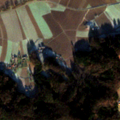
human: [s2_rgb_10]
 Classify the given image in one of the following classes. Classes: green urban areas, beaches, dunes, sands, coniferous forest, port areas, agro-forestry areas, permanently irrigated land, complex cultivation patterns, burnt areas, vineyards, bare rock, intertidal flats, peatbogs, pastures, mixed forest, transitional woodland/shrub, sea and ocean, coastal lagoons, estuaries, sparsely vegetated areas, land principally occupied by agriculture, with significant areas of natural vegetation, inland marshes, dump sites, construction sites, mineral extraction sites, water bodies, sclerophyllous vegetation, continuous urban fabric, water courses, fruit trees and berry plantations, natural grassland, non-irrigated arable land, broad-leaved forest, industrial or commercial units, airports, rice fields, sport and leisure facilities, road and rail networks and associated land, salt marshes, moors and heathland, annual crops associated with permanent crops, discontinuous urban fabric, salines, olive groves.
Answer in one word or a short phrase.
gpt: non-irrigated arable land, broad-leaved forest